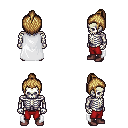
a pixel art fantasy rpg character, male body template, skeleton, white cape, red pants, blonde short topknot hairstyle, maroon shoes, four views (front, back, left, right), 2x2 character sprite sheet, small pixel art, hard edges, no anti-aliasing